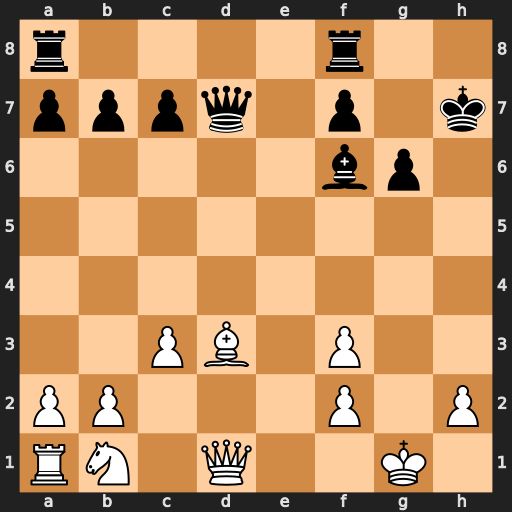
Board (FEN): r4r2/pppq1p1k/5bp1/8/8/2PB1P2/PP3P1P/RN1Q2K1
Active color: w
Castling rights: -
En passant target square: -
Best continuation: Bxg6+ Kg7 Qxd7